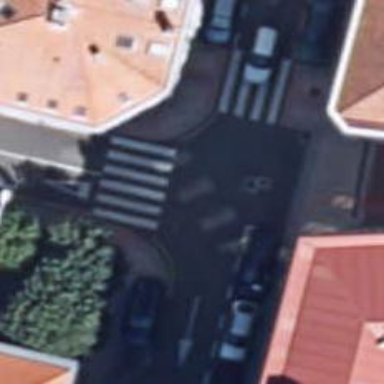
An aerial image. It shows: Marked crossing on the road.